Frequency: 90000
Velocity: 0,279
Power: 50
Pulse duration: 0,0000001
Pass count: 1
Magnification: 10
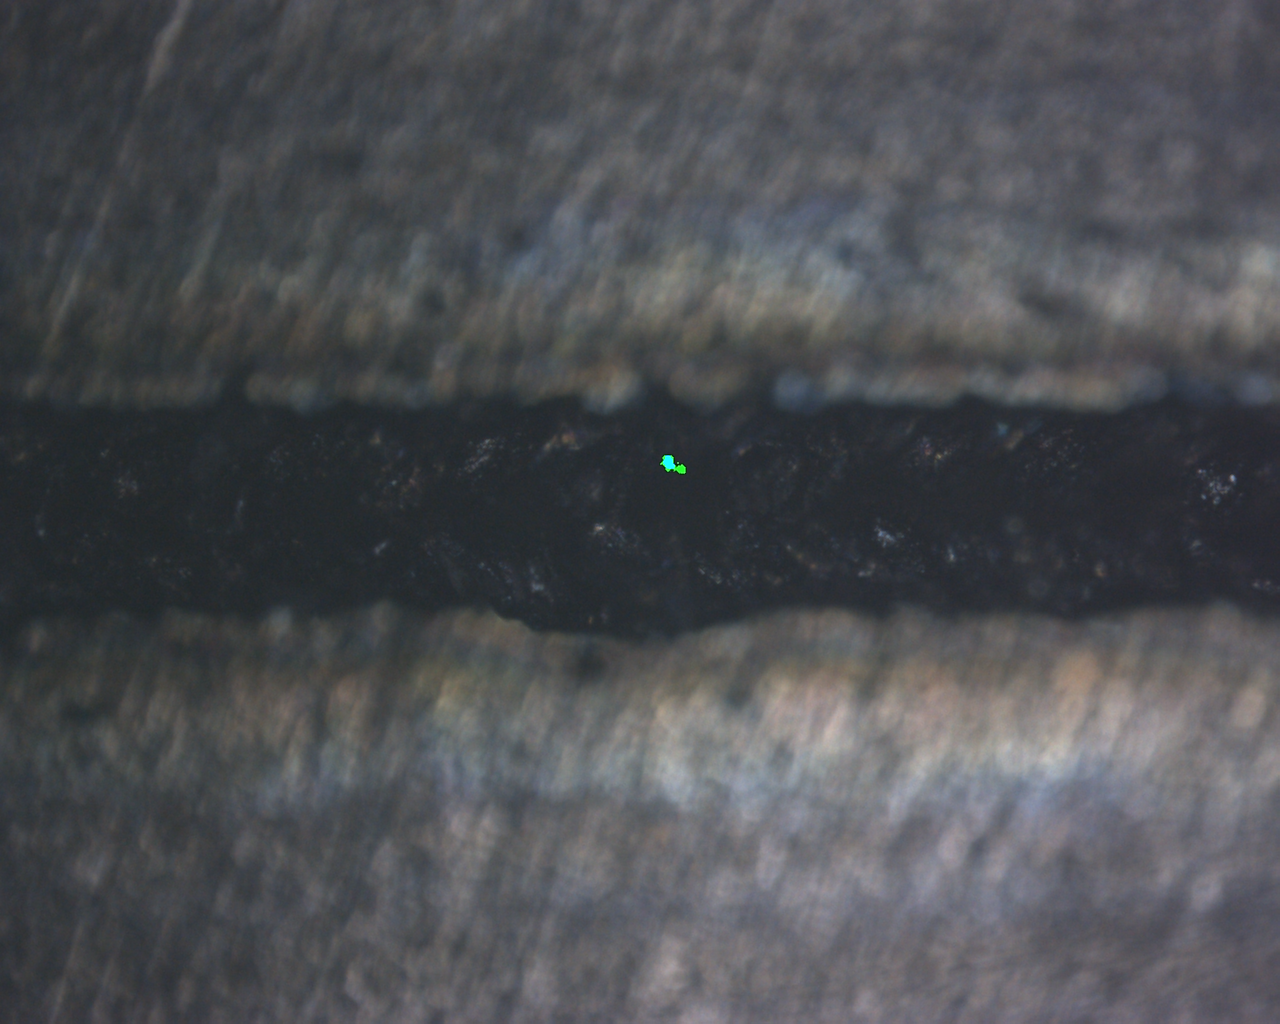
Measured width: 105.49
Other width: 95.271